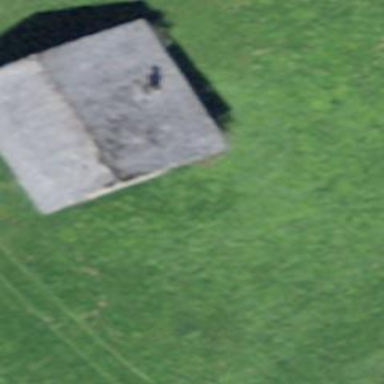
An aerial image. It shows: Cabin.